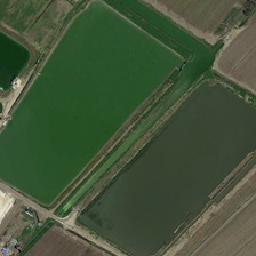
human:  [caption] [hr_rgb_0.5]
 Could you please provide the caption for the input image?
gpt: different agricultural land is close to different ponds.

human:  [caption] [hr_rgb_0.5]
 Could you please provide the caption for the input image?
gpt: Several farms are near several ponds.

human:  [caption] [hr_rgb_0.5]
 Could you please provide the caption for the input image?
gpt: Some farmlands are near several ponds.

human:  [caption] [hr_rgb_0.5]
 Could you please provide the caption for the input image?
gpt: Several fields are near several ponds.

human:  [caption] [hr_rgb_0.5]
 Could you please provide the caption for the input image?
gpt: different agricultural land is close to different ponds.